Question: I'm trying to rotate a block of text slightly like below:

Can this be done with css or do I need to use javascript?
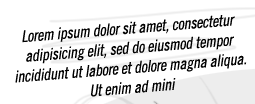
Answer: You can do it in a cross browser fashion using CSS3's <URL>, and a 'filter' for IE.
<URL>
<URL>
'''
<div id="skewed">Lorem ipsum dolor sit amet, consectetur adipiscing elit. Quisque eu metus nisi. Integer non adipiscing massa. Etiam et diam magna. Mauris sit amet arcu dui, a malesuada erat.</div>
#skewed {
font: 21px Impact, sans-serif;
text-align: center;
background: #ccc
}
#skewed {
width: 350px;
height: 140px;
-moz-transform: skew(-5deg, -5deg);
-o-transform: skew(-5deg, -5deg);
-webkit-transform: skew(-5deg, -5deg);
transform: skew(-5deg, -5deg);
}
'''